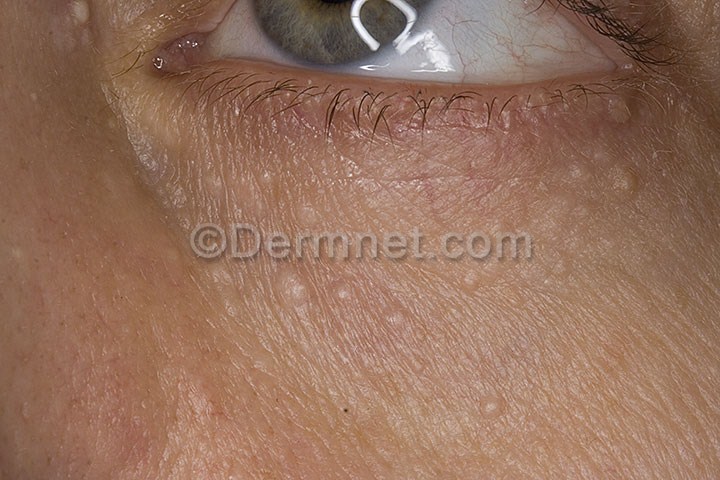
Disease: Seborrheic Keratoses and other Benign Tumors